Current action and preconditions to check: trajectory_clear

Your task: For each precondition in the list above, predict whether it will hold at this action.

Consider the current scene as observed from the mobile robot's camera, and analyze the predicted future states of all dynamic agents (e.g., people, animals, vehicles, or any moving entities) within the NEXT SECOND.

IMPORTANT: Only answer "very likely" if you are absolutely certain—based on strong, clear evidence—that a dynamic agent will violate the precondition in the predicted future state. Do NOT answer "very likely" for unlikely, ambiguous, or low-probability risks.

Ask yourself for each precondition: Is there a high probability, with clear and convincing evidence, that the predicted future states of any dynamic agent will interfere with the predicted future state of the currently executing action within the NEXT SECOND, causing that precondition to fail?

Assess the risk level based on these predictions. Use "likely" or "very likely" if motions create a clear risk of interference.

Use "neutral" or "improbable" if agents are nearby but their predicted paths are clearly diverging or non-conflicting.

Failure Risk Categories: "very improbable", "improbable", "neutral", "likely", "very likely"

Answer Format: Output ONLY the probability_of_failure value from these categories: "very improbable", "improbable", "neutral", "likely", "very likely"

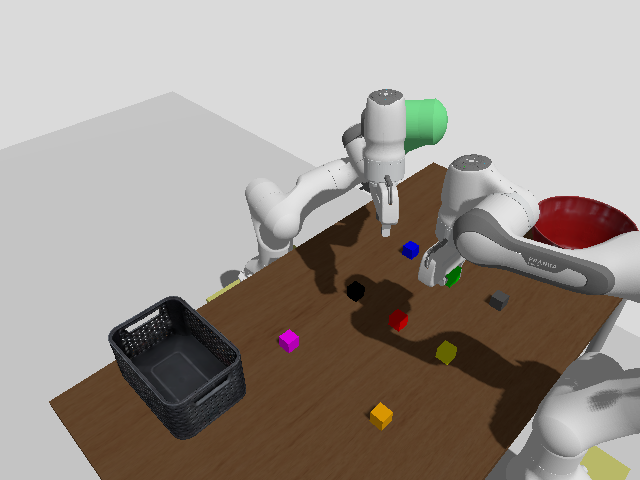

Answer: likely